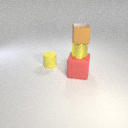
small yellow metal cylinder below small brown rubber cube